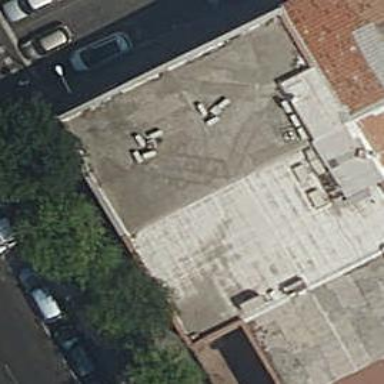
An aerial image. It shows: Car repair shop.